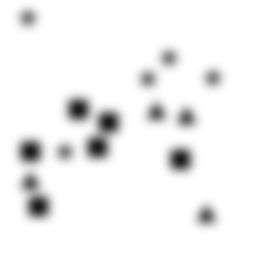
Squares: 6
Triangles: 4
Stars: 5
Total shapes: 15